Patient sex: M
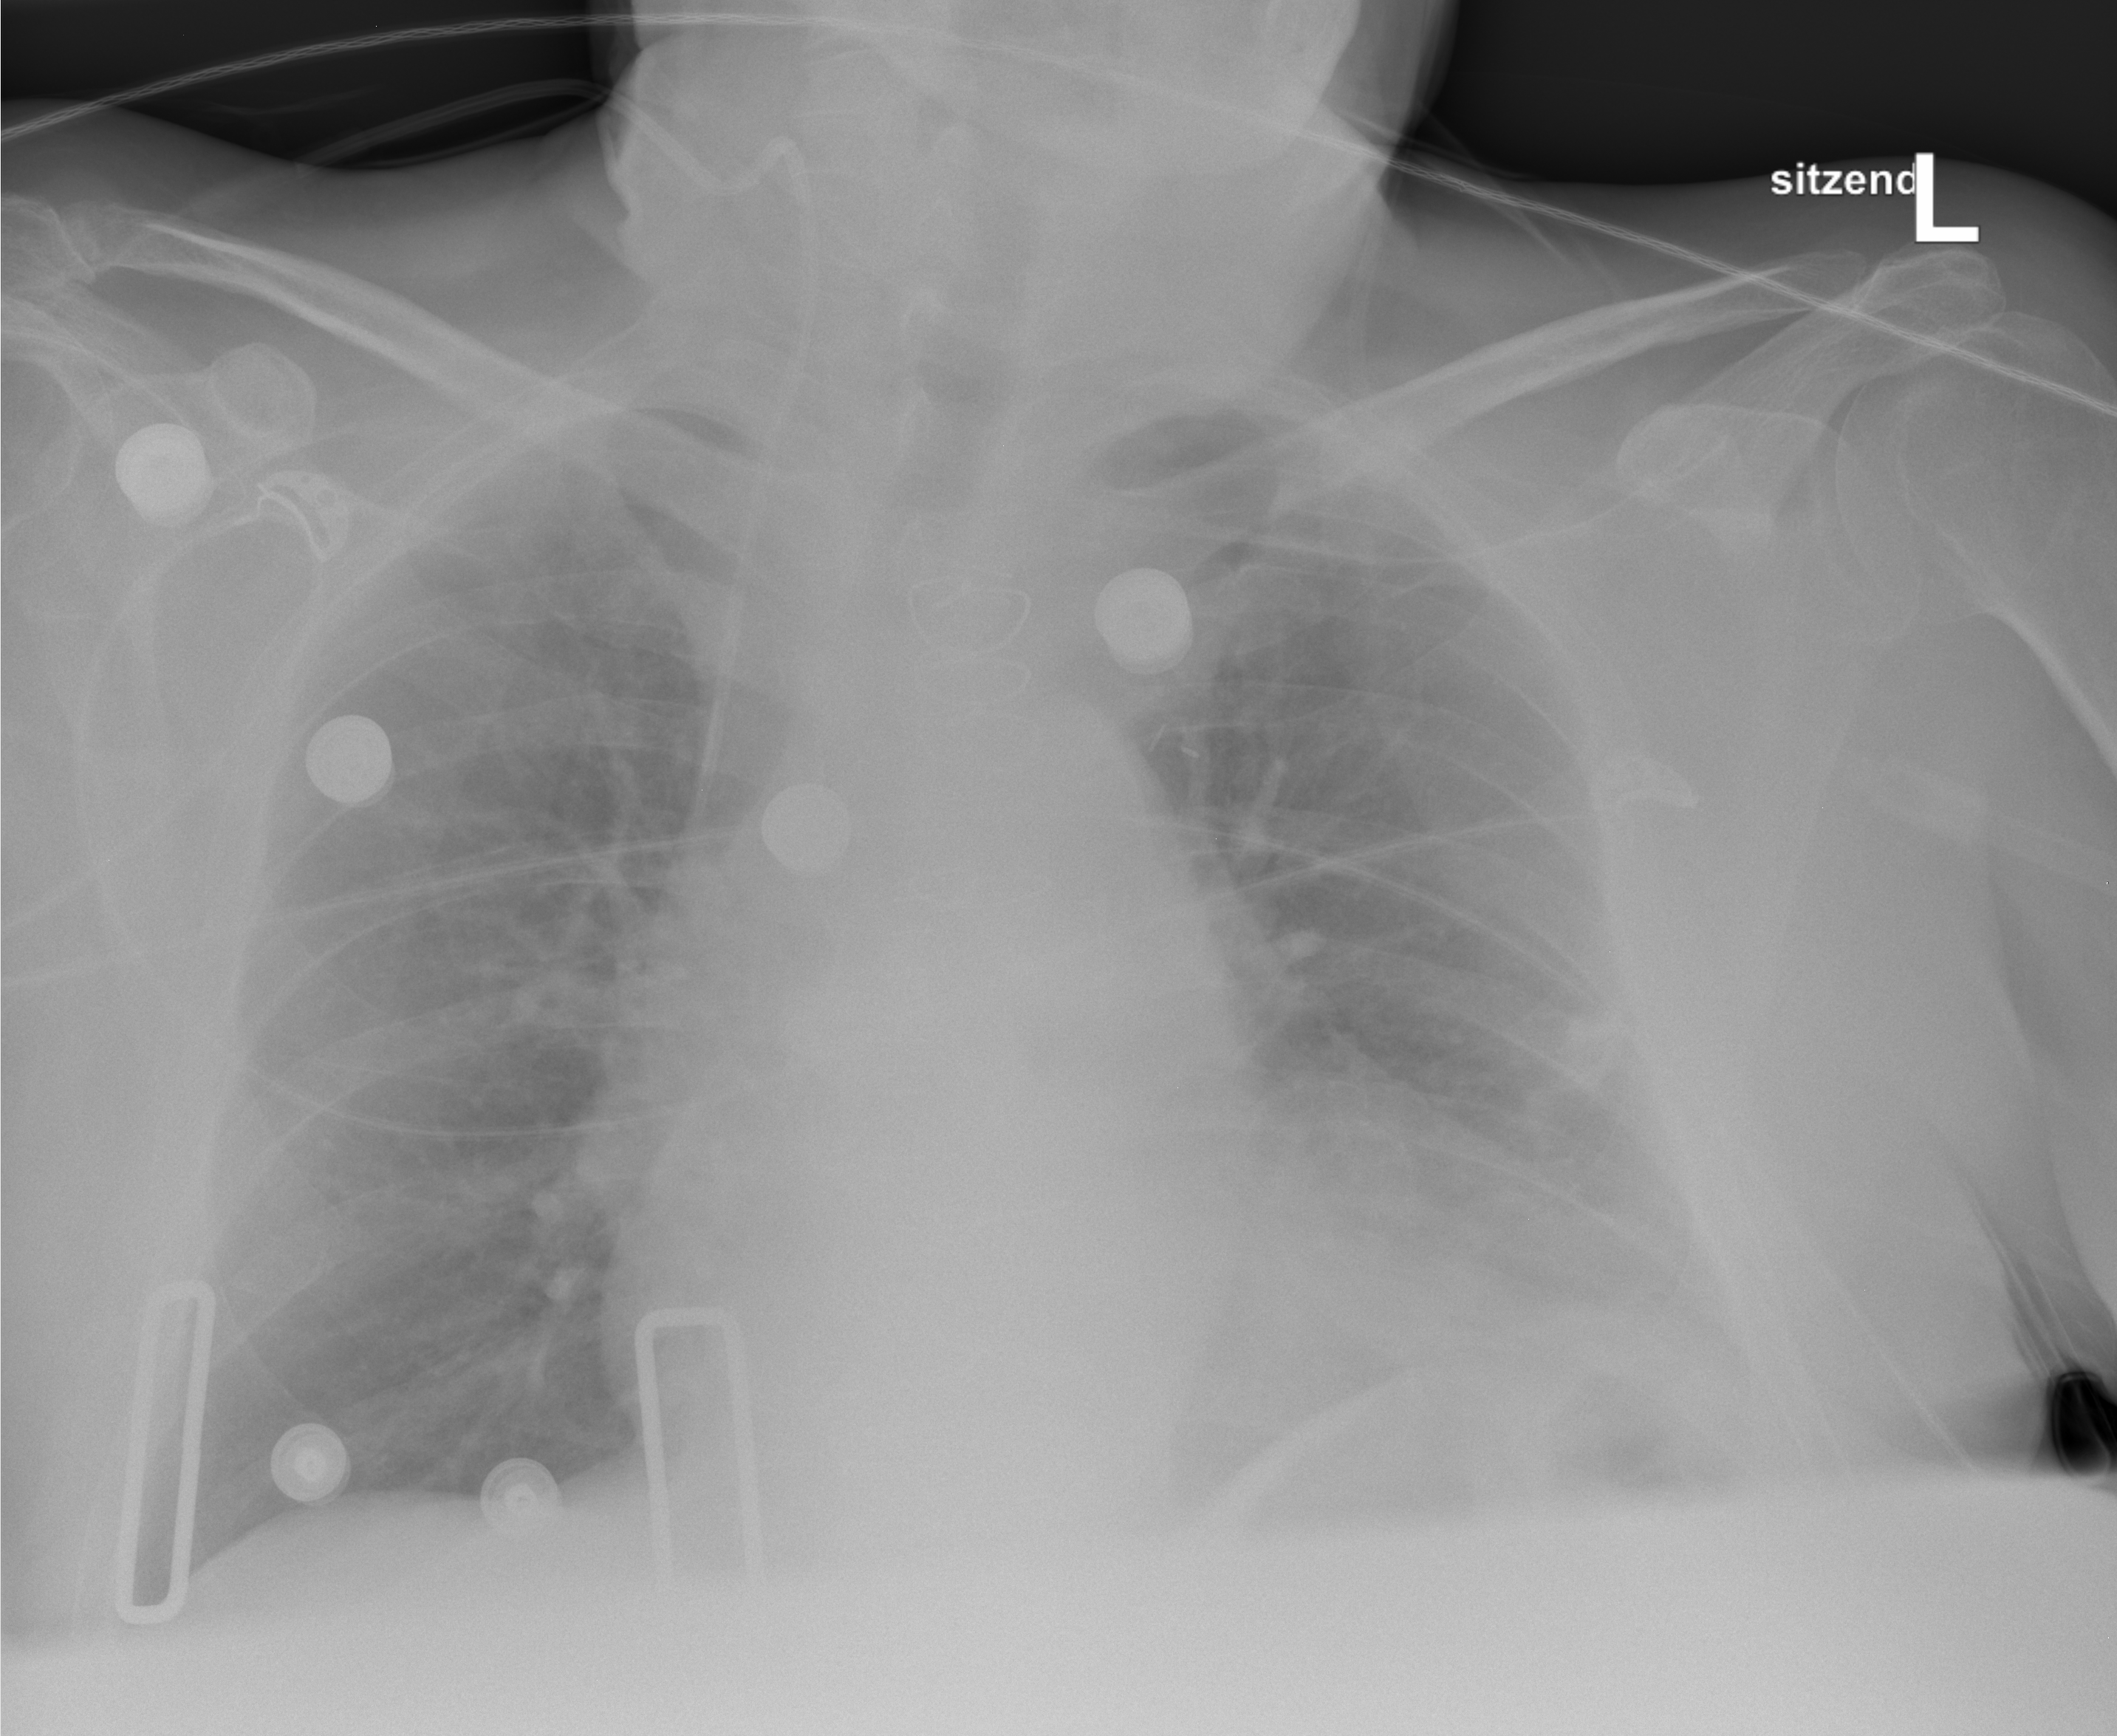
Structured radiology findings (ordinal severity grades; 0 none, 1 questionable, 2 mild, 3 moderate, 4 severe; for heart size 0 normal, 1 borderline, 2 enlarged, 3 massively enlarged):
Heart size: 1
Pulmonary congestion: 0
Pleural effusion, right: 0
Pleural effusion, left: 1
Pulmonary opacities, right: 0
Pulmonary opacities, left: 0
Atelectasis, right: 0
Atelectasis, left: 2